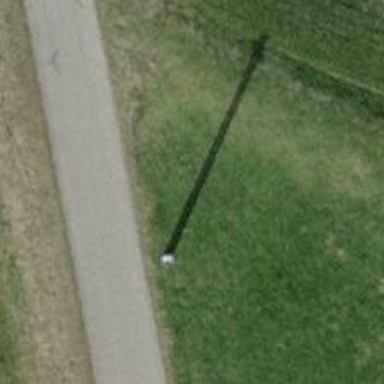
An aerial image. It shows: Straight power pole.